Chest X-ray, PA view. Patient: 52 years old, sex F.
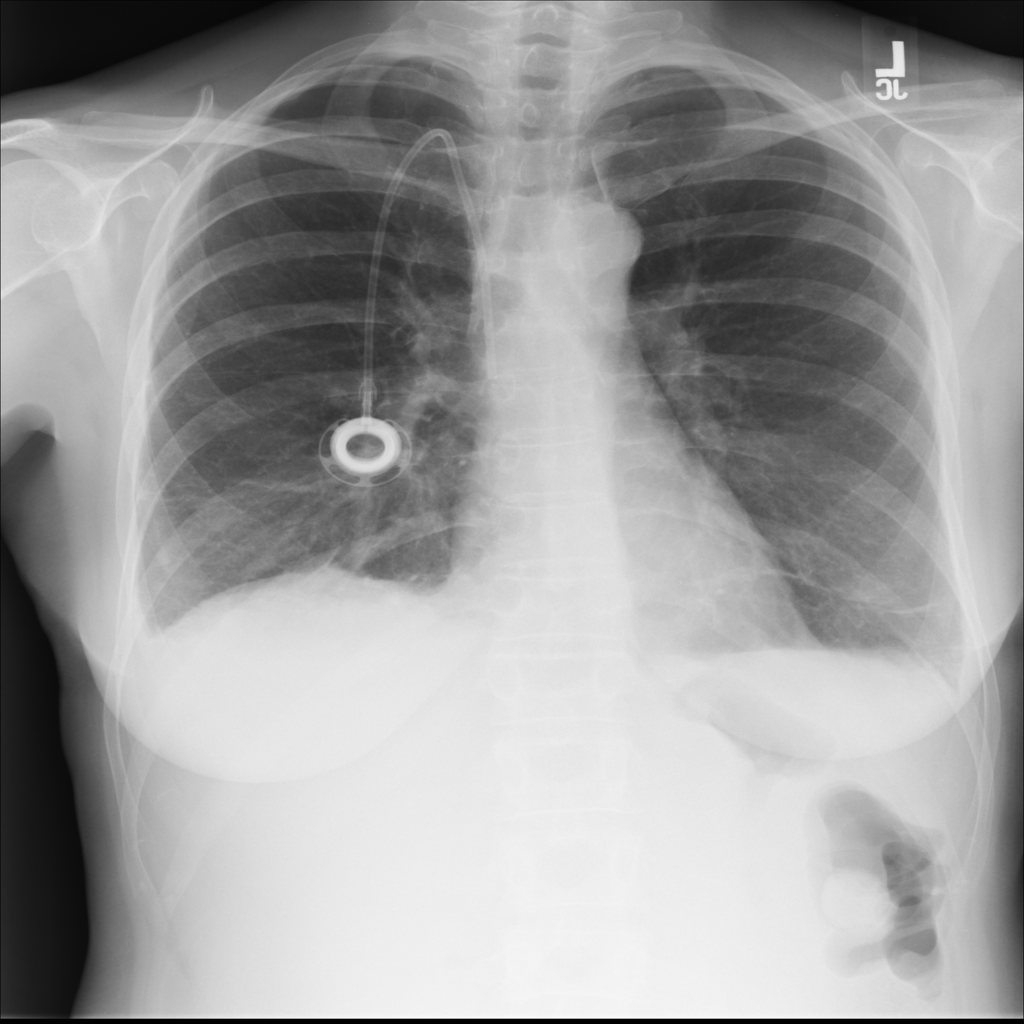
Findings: Effusion